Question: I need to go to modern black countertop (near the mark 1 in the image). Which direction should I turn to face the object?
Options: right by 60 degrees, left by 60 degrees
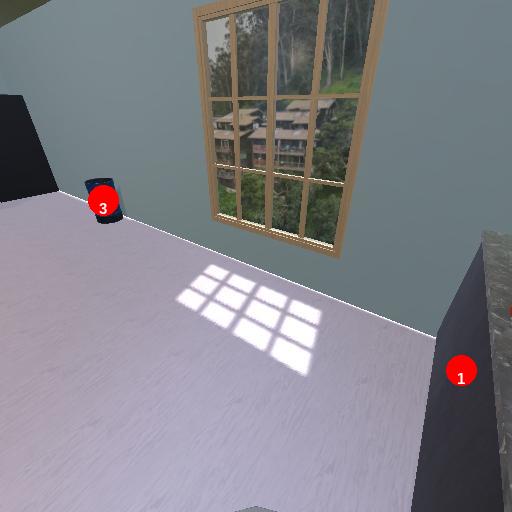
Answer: right by 60 degrees